Interaction volume radius: 10 \u00c5
Interaction volume height: 25 \u00c5
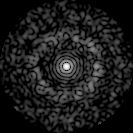
Disorder parameter: 0.8423